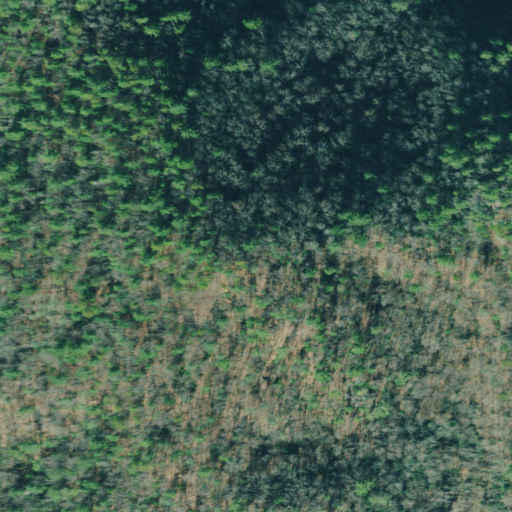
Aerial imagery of mountain in Georgia named High Top containing mixed forest, deciduous forest, and evergreen forest